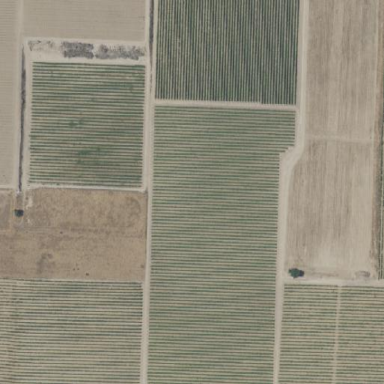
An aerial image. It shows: Vineyard.